Field crop: maize
Growth stage: 2
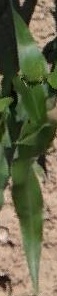
Species: maize